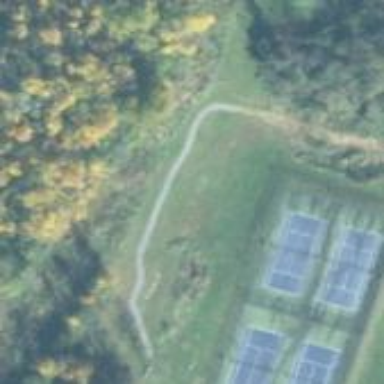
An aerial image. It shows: Tennis court in leisure pitch.